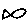
Label: fish